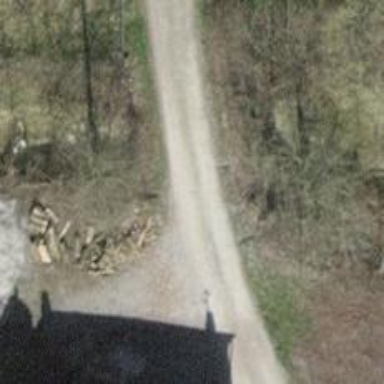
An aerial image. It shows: Service road bridge with gravel surface of grade 2 tracktype.